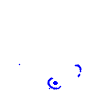
Particle: kaon